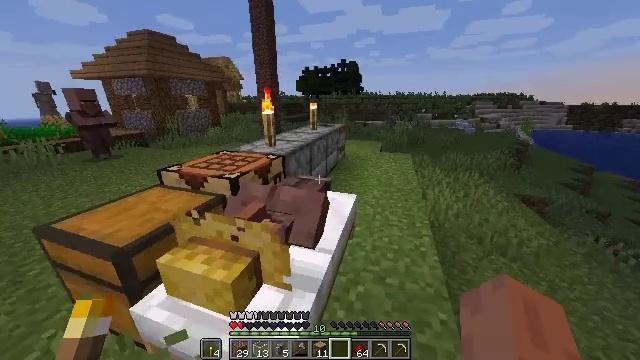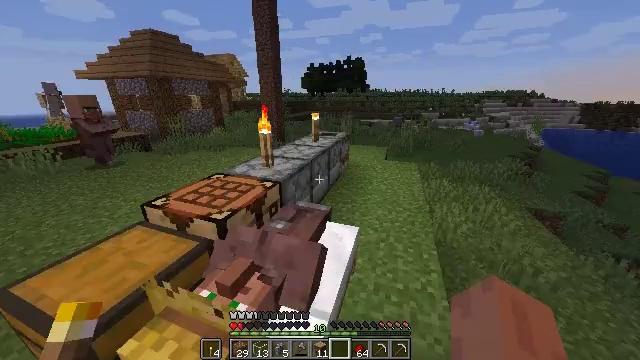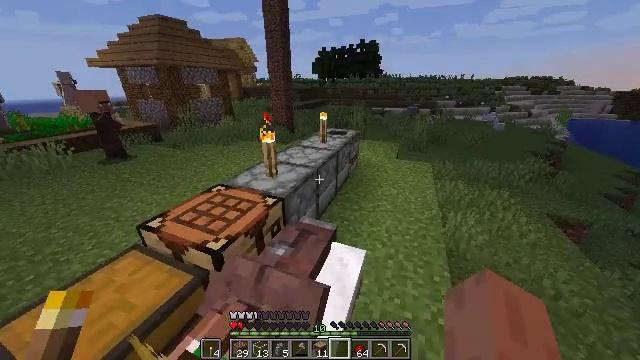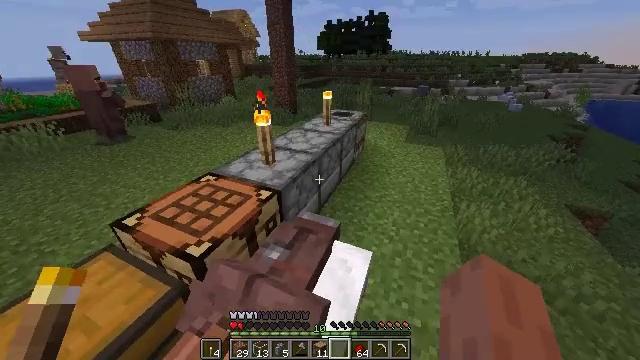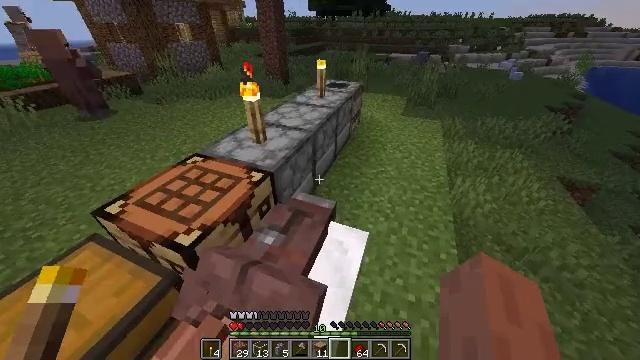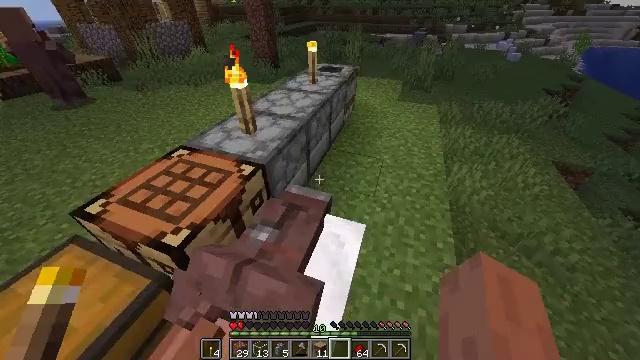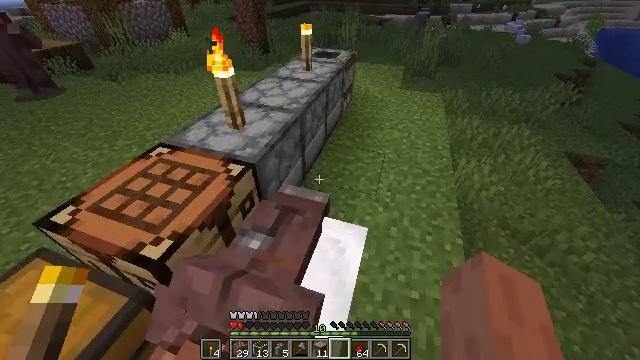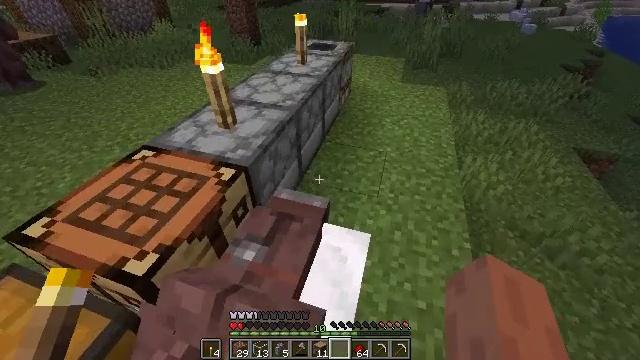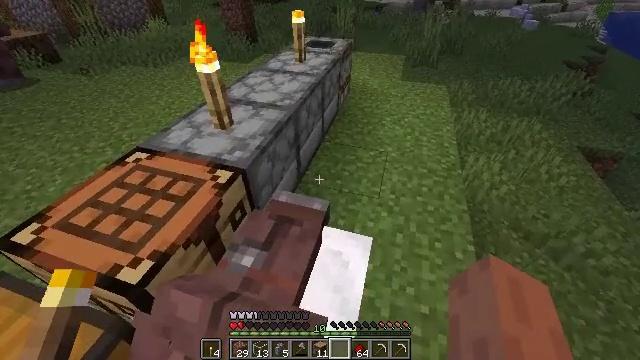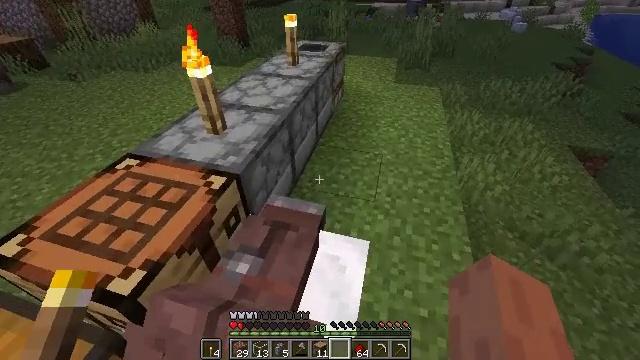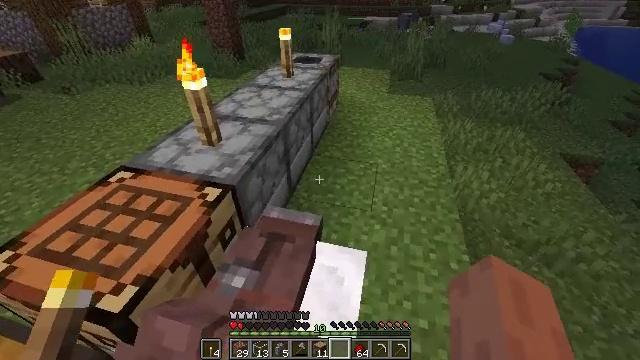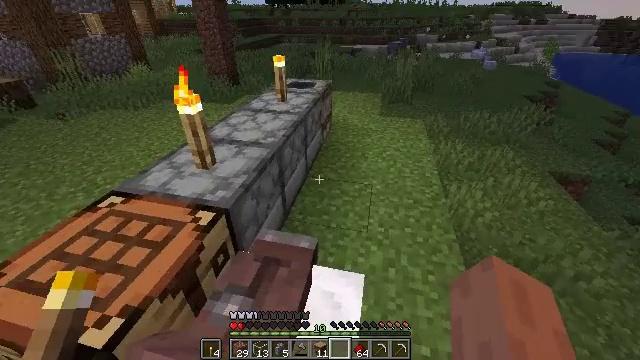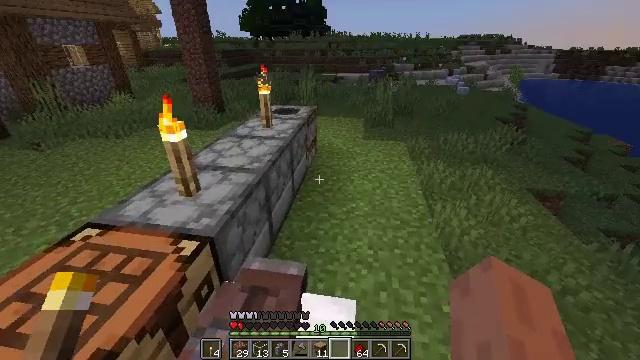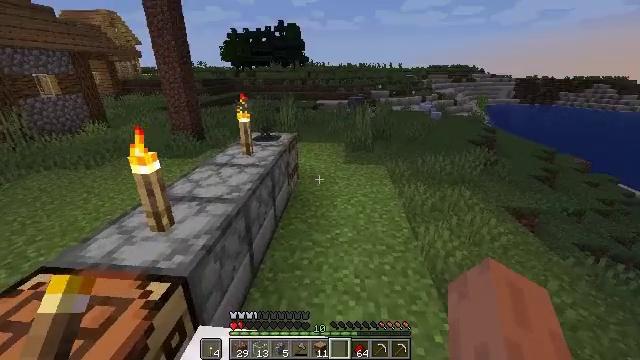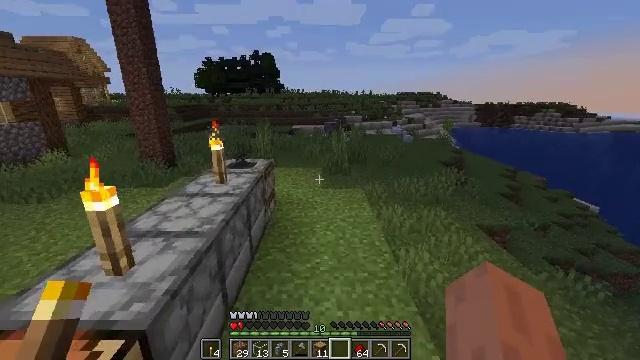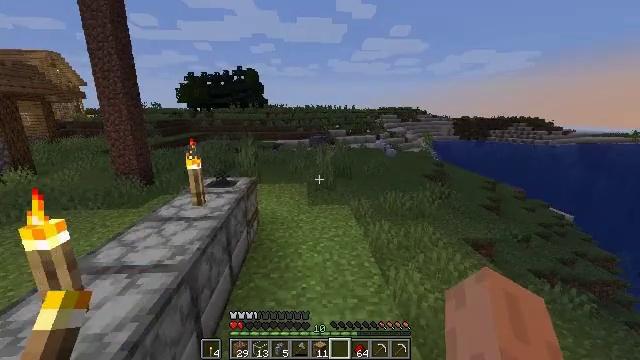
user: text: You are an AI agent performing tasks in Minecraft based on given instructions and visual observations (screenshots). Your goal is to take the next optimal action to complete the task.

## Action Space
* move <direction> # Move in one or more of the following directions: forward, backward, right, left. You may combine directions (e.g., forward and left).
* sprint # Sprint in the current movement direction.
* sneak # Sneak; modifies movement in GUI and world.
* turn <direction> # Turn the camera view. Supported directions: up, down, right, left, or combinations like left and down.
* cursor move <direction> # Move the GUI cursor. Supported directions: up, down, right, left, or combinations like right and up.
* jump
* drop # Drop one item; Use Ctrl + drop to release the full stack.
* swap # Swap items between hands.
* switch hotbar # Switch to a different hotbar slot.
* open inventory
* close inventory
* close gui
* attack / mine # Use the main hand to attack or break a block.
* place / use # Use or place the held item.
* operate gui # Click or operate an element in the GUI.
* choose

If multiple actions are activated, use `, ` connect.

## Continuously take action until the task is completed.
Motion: motion action
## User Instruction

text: Use two iron ingots to get shears.
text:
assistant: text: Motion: move forward, turn left
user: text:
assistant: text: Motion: move forward, turn left and down
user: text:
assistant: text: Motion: move forward, turn left and down
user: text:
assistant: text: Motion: turn right and down
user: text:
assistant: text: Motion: turn right and down
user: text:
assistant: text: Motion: turn right and down
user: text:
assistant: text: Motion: turn right
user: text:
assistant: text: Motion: no_op
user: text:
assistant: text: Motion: turn right
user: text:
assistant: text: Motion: turn right and up
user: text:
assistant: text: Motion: turn right and up
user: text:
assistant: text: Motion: turn right and up
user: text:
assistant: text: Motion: move forward, turn right and up
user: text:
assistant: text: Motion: move forward, turn right and up
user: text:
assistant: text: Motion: move forward, turn right and up
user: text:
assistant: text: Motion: move forward
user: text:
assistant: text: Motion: move forward
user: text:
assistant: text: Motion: move forward
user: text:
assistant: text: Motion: move forward, sprint
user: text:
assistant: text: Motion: move forward, sprint
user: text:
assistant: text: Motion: move forward, sprint
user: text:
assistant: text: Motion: move forward, sprint
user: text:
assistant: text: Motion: move forward, turn left
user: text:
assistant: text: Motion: move forward, sprint, turn left
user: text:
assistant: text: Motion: move forward, sprint, turn left and up
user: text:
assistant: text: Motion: move forward, sprint, turn right
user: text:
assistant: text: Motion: move forward, sprint
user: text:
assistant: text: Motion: move forward
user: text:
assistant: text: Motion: move forward
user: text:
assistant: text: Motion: move forward